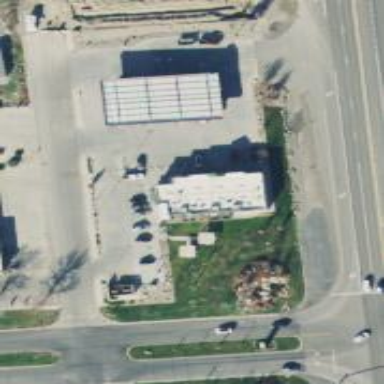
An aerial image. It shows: Convenience shop.